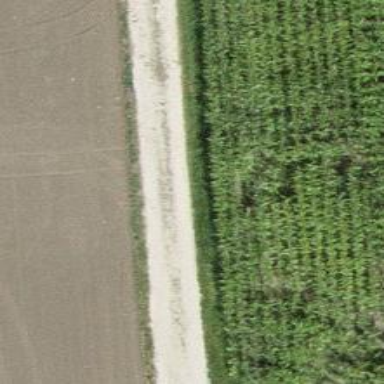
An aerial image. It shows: Well-maintained track road of grade 1.